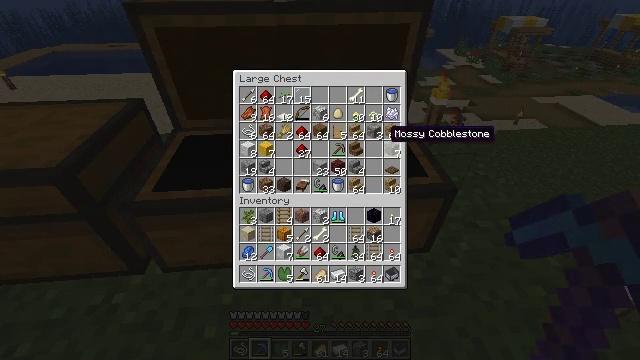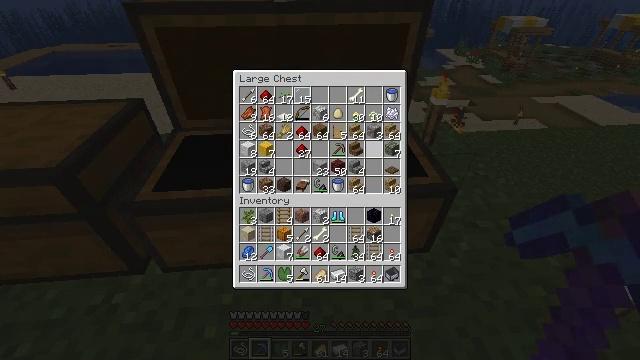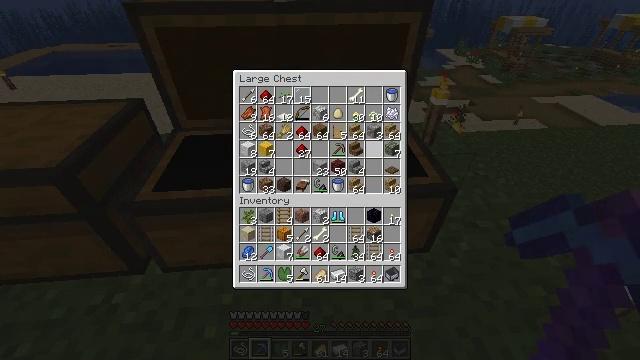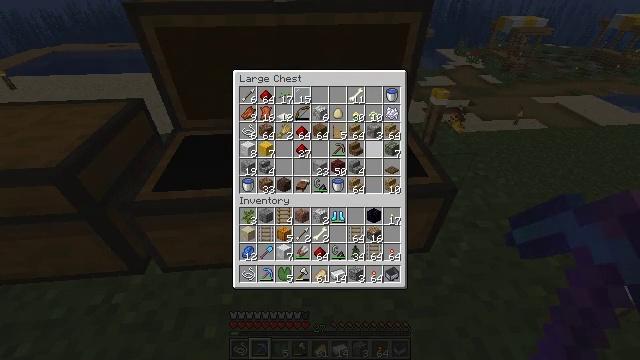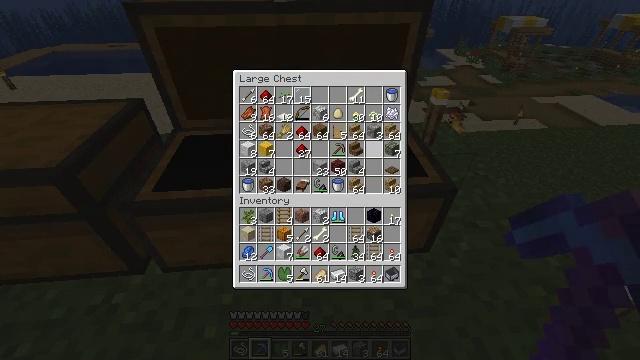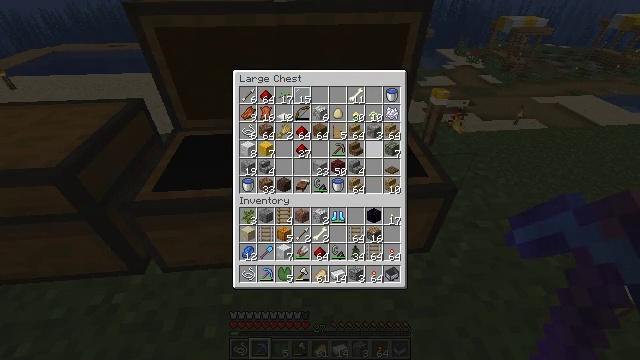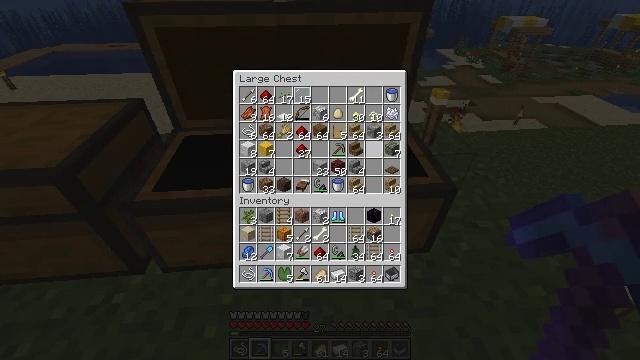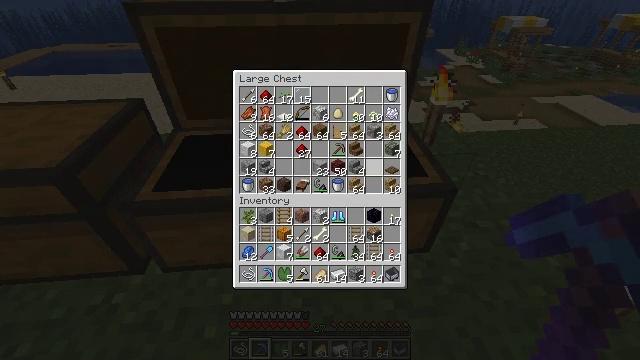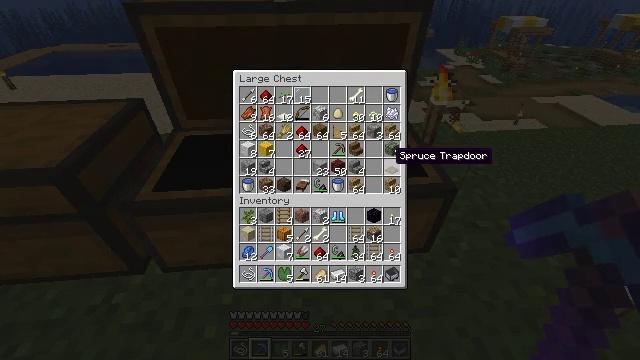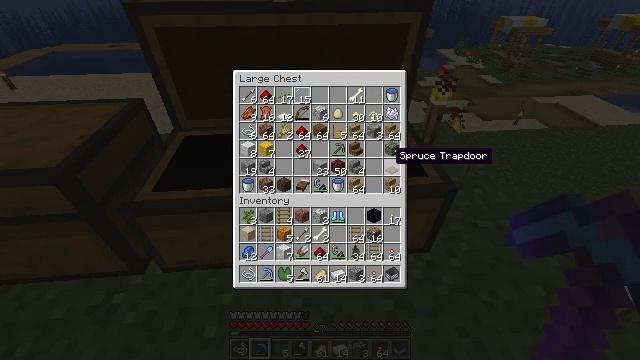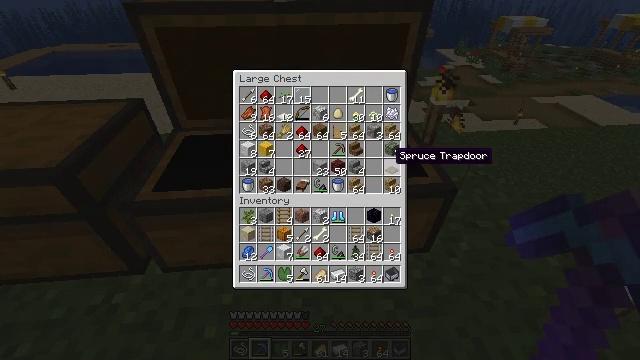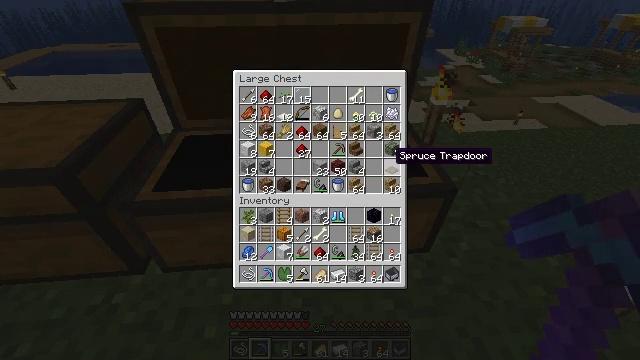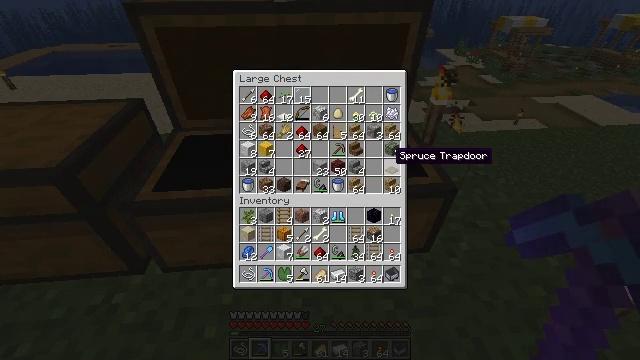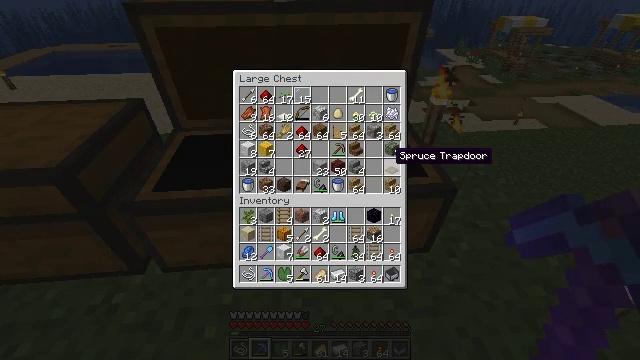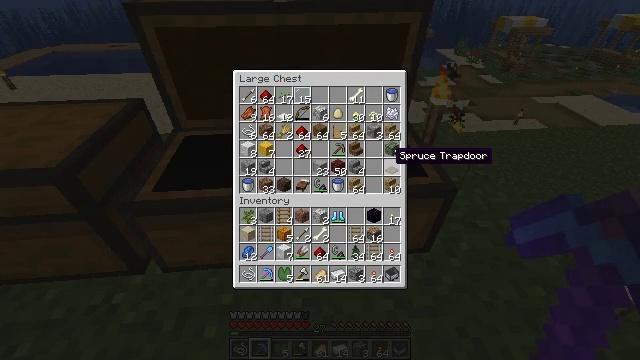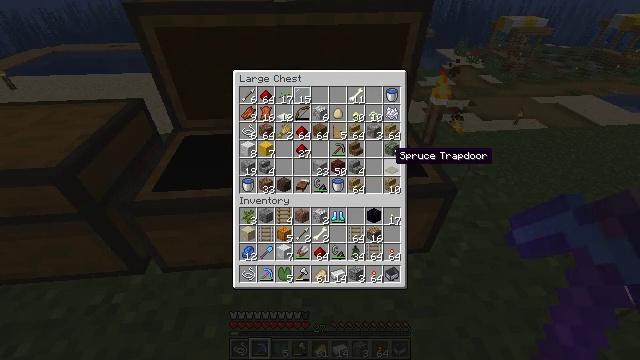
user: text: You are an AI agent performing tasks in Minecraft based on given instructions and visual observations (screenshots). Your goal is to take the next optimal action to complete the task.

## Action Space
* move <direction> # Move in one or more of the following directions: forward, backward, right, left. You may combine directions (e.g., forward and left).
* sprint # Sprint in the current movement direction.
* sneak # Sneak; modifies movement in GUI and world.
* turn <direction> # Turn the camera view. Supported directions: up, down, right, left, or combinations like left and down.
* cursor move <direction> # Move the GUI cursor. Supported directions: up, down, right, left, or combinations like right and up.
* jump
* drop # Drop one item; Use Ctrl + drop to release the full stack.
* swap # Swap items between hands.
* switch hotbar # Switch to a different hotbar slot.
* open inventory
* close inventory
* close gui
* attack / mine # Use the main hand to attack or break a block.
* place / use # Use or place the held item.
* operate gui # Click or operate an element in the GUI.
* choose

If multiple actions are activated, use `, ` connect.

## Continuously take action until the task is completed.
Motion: motion action
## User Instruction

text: Use the crafting table interface to craft a repeater.
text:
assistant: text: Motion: no_op
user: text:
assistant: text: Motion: no_op
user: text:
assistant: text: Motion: no_op
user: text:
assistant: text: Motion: no_op
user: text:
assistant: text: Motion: no_op
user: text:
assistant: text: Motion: no_op
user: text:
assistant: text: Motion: no_op
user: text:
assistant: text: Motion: cursor move right
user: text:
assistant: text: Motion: no_op
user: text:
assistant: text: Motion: no_op
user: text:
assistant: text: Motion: no_op
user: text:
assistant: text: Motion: no_op
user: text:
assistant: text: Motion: no_op
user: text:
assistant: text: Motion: no_op
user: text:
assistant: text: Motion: no_op
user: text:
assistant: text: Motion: no_op
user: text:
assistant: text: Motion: no_op
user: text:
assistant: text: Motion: no_op
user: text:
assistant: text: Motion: no_op
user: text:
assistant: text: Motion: no_op
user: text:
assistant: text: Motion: no_op
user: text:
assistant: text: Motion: no_op
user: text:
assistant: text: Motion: no_op
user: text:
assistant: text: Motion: no_op
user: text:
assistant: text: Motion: no_op
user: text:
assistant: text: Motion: no_op
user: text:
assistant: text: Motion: no_op
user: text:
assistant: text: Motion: no_op
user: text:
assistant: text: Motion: no_op
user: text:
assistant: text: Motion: no_op